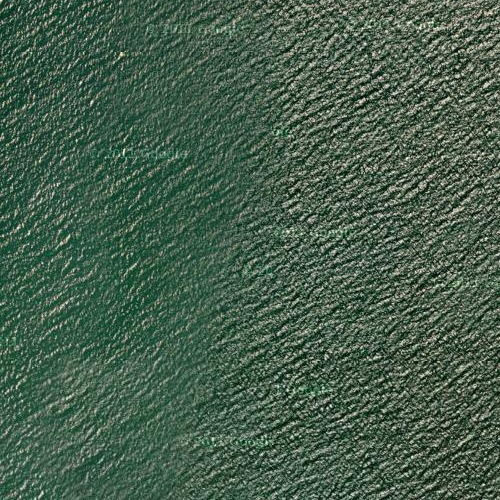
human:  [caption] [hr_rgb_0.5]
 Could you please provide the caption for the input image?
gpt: This is a part of ocean with deep green water .

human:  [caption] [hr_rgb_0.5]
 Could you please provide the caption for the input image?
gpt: This is a part of deep green sparkling sea .

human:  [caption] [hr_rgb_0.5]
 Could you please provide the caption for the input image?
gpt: This is a part of deep green sparkling sea .

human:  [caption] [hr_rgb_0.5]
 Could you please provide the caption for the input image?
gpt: A part of ocean with deep green waters .

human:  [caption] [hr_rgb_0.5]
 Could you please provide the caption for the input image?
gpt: This is a part of ocean with deep green water shining .